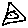
Label: triangle